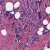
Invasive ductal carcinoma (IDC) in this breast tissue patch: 1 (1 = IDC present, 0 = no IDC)